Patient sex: M
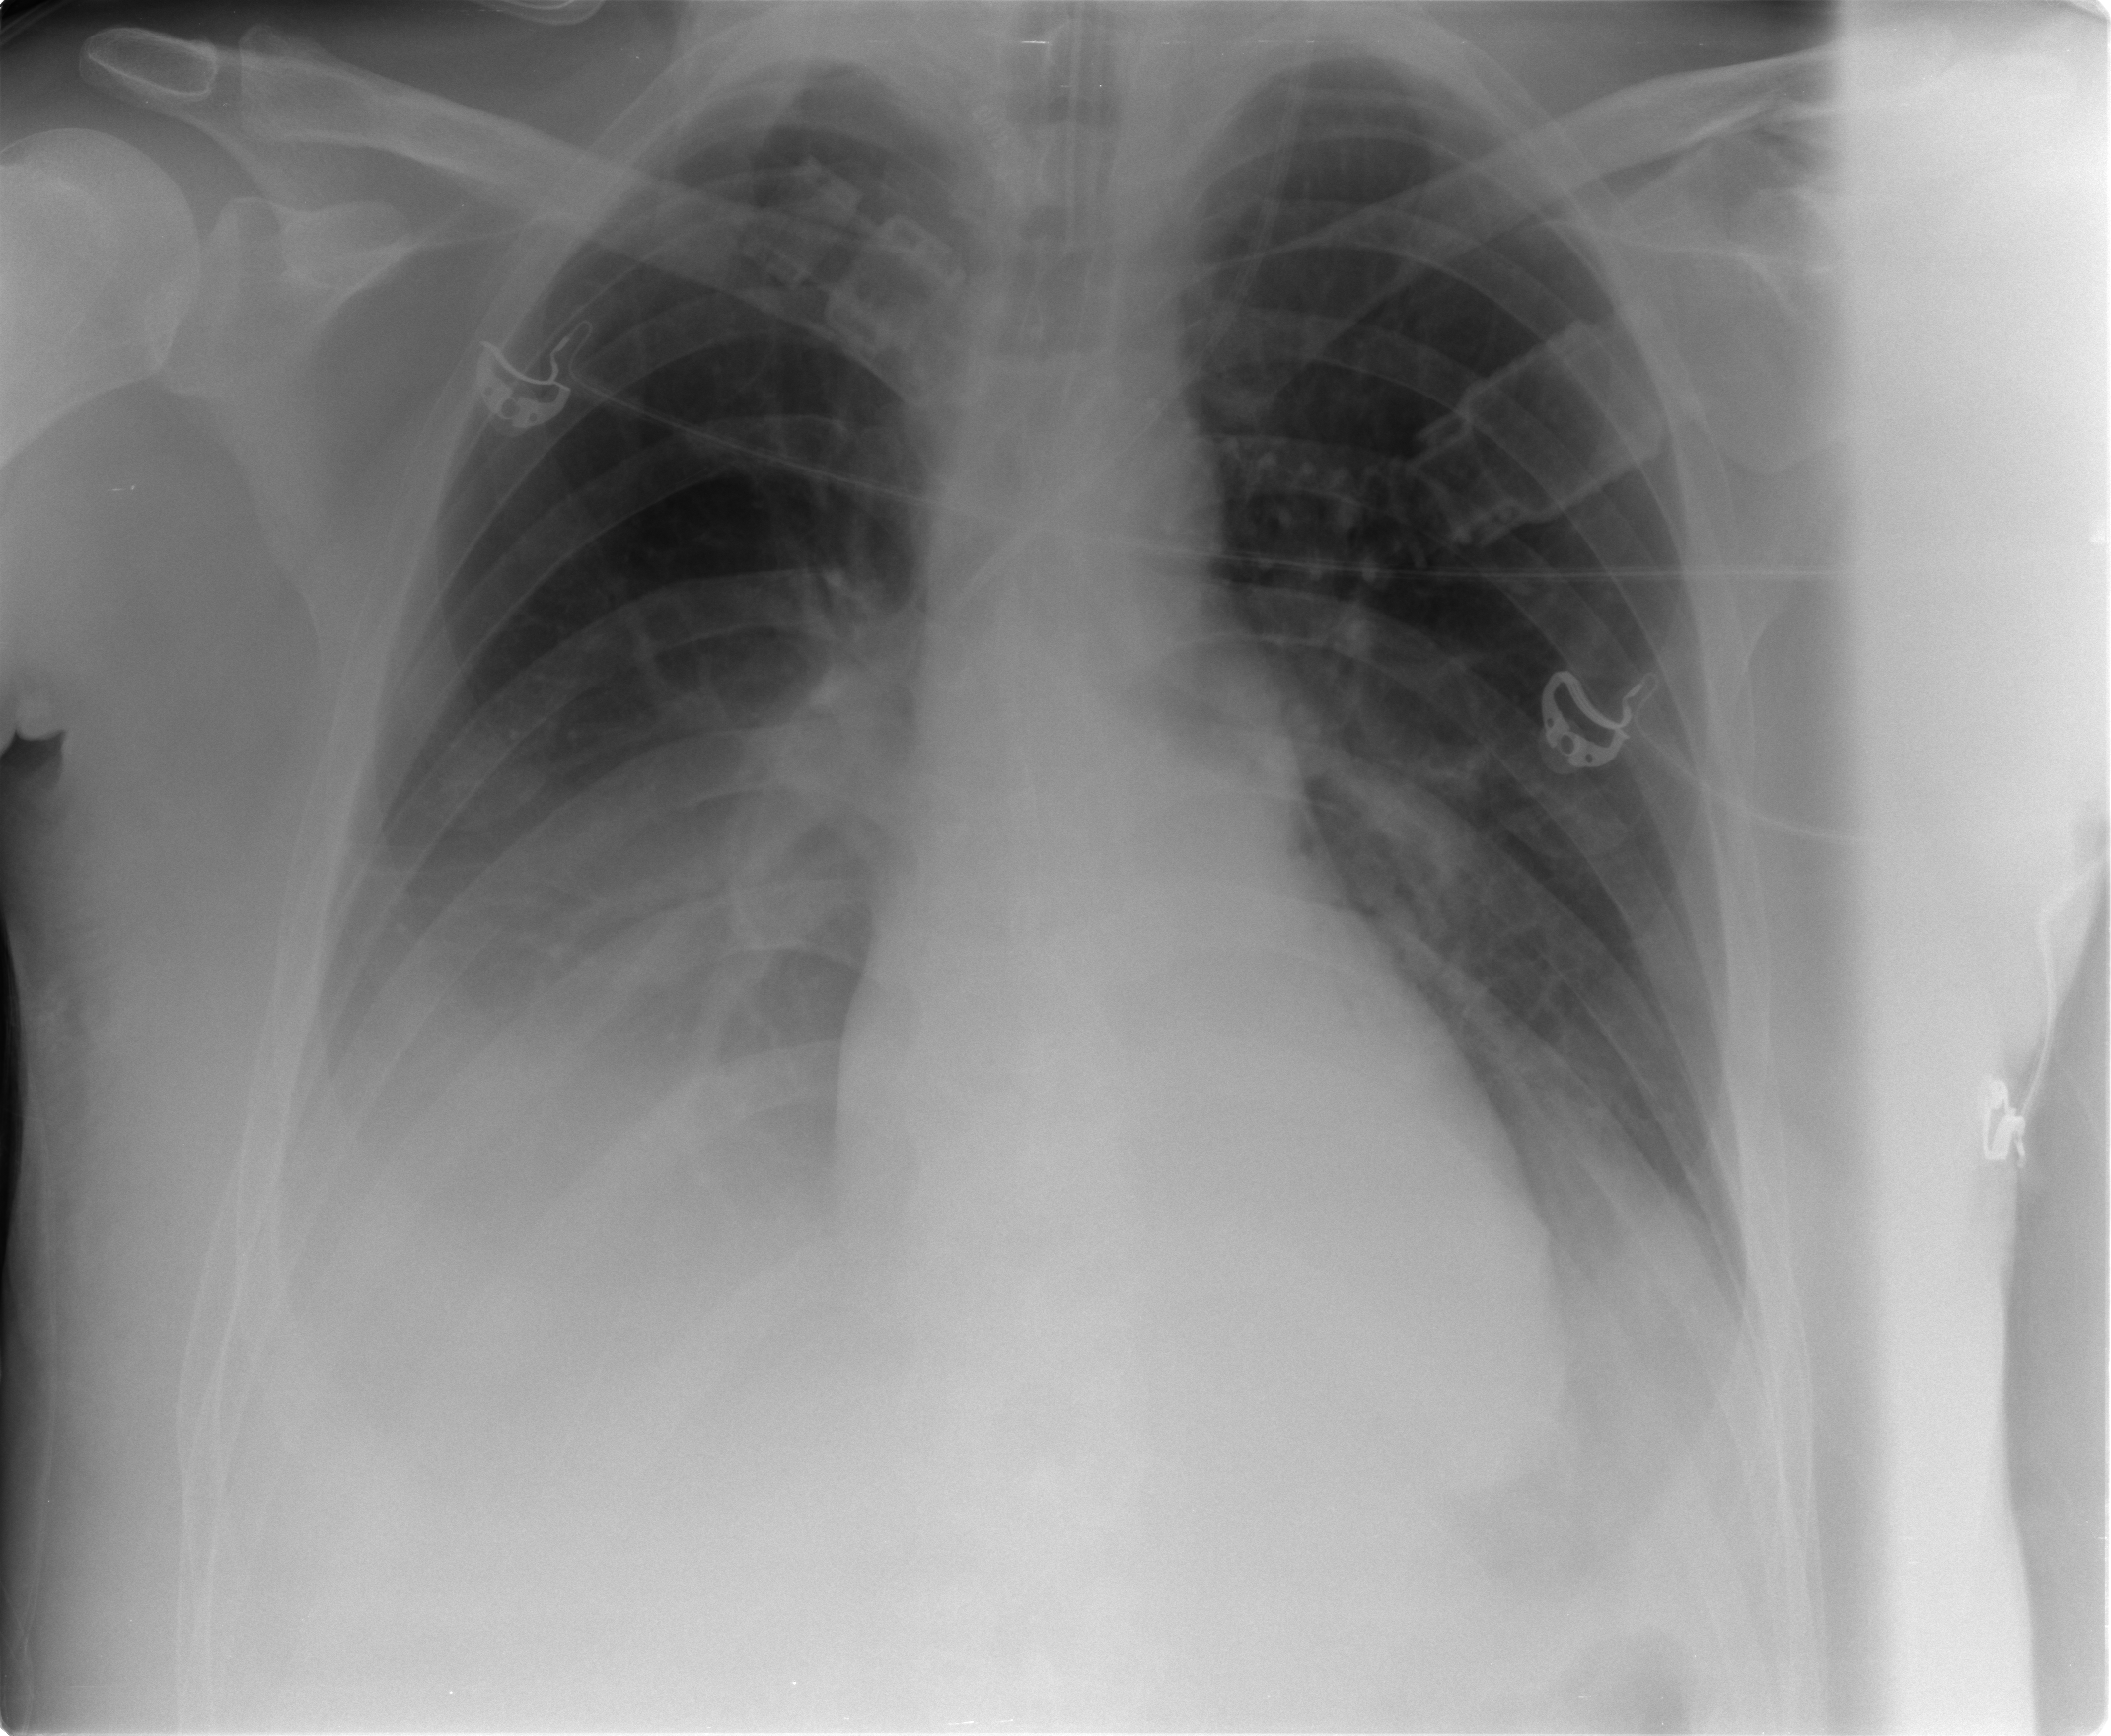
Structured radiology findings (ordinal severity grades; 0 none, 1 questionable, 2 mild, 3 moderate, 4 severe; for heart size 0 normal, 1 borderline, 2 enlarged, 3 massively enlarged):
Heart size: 0
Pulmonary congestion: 1
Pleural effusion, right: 3
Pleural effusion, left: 2
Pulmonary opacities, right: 0
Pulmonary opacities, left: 0
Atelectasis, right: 2
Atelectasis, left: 1